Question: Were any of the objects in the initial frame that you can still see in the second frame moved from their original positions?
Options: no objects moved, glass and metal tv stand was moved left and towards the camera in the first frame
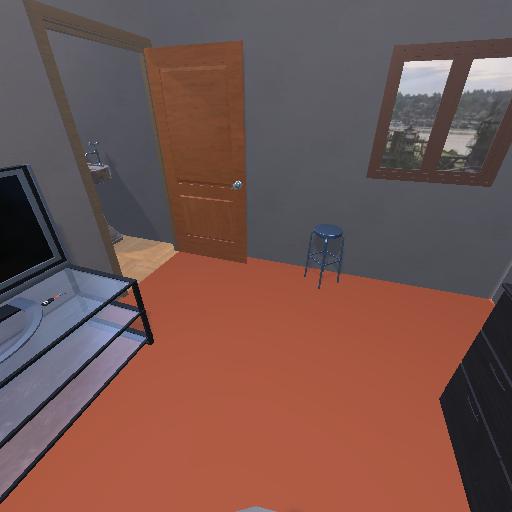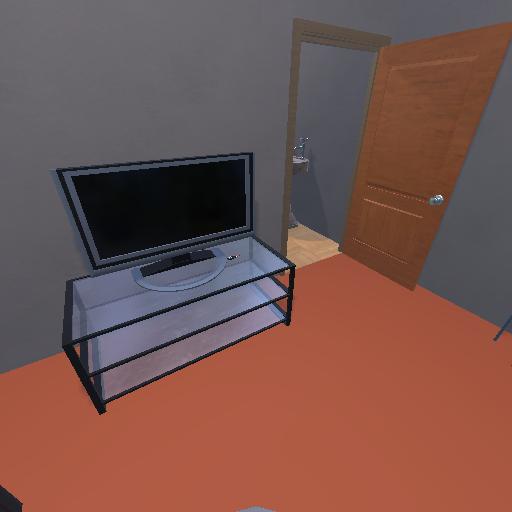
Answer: no objects moved